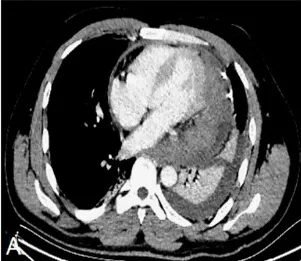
(A) Mildly enhanced axial CT image showing the large heterogenous left pericardial mass. There was a slight pericardial effusion.
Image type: radiology (ct)